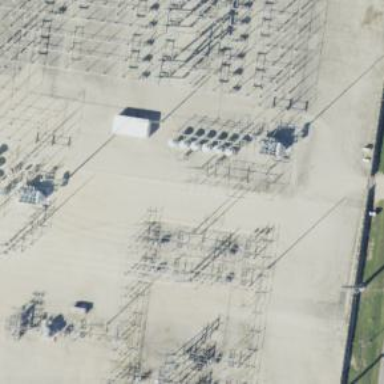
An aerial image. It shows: Outdoor power substation with fence surrounding it. The substation operates at the transmission level.